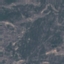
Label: HerbaceousVegetation